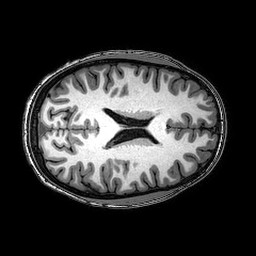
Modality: T1w
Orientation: axial
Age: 20
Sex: female
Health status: healthy
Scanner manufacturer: philips
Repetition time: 0.00822 s
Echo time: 0.00378 s